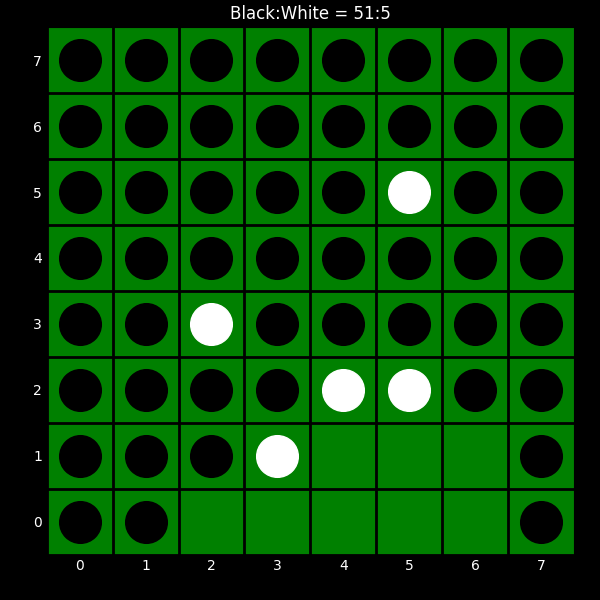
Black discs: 51
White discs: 5